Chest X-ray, PA view. Patient: 66 years old, sex M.
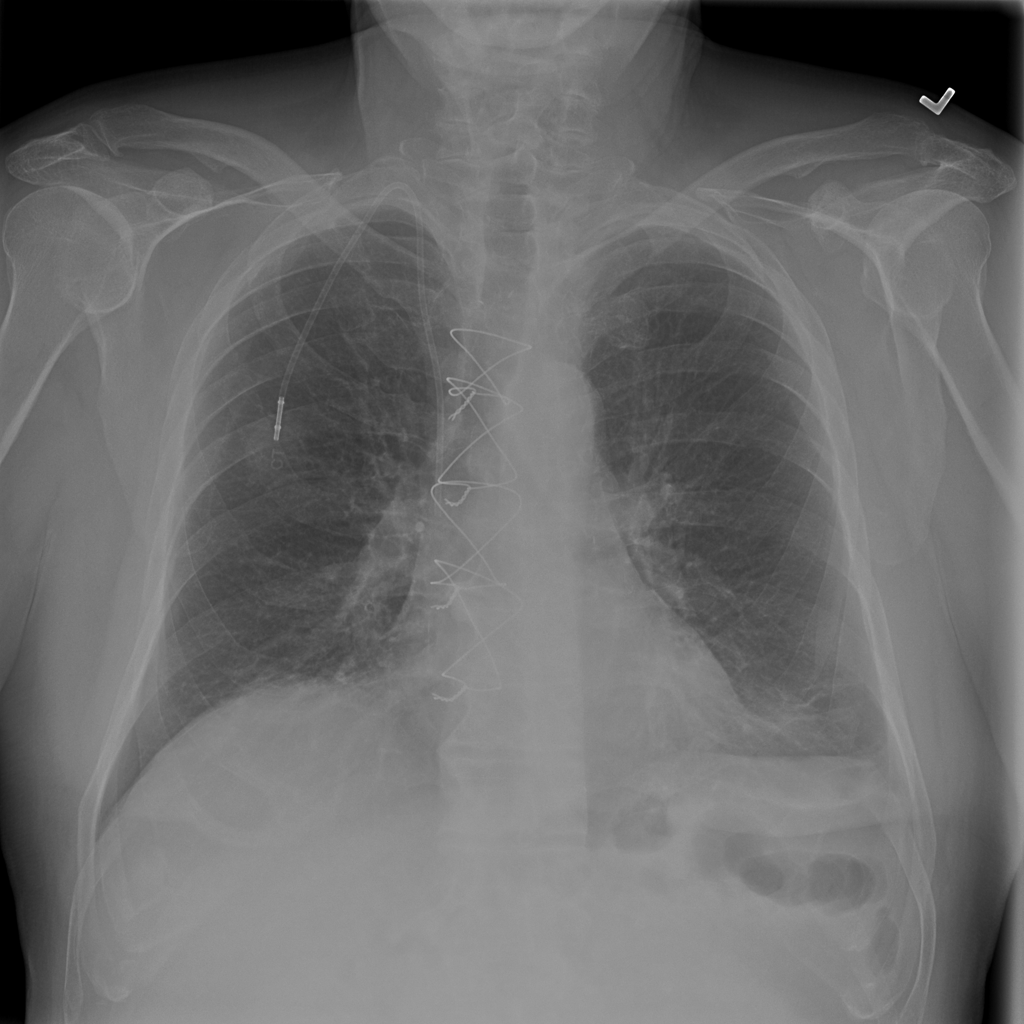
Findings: Atelectasis